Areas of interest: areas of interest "School"
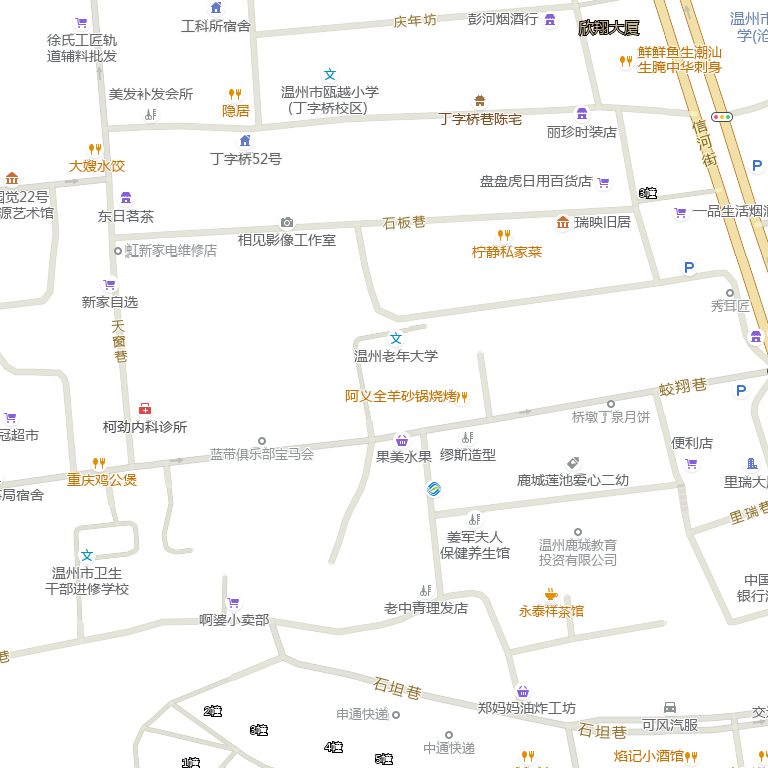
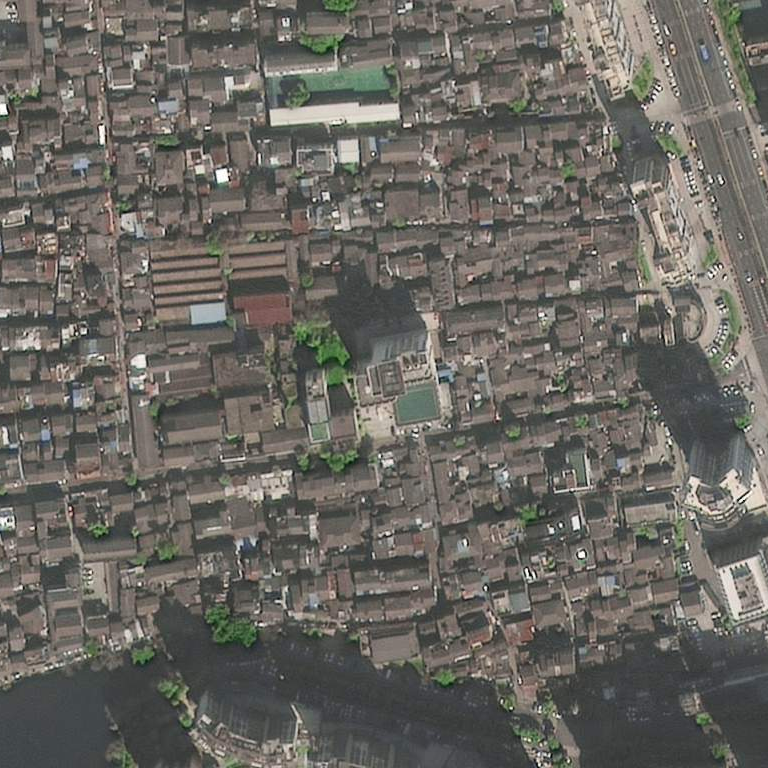